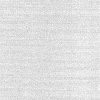
Atmospheric dust classification: dusty